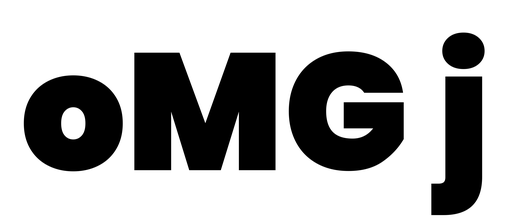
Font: Poppins-Black